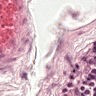
Metastatic tissue present: no